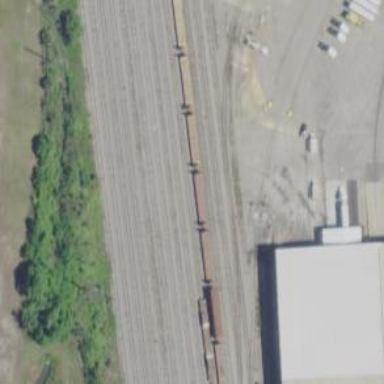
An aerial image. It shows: Railway yard.